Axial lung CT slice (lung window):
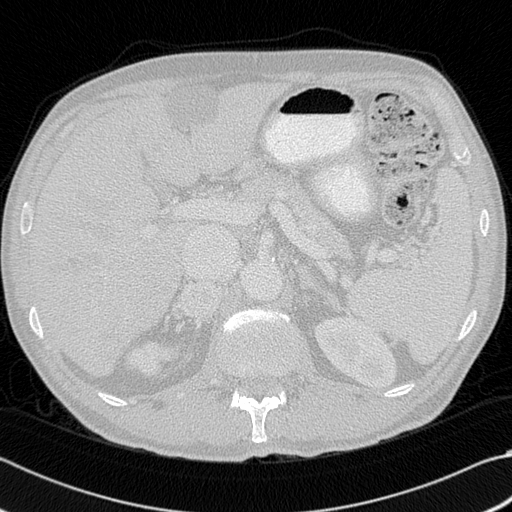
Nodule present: no